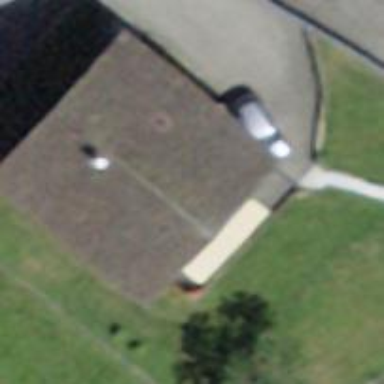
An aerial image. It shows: Detached building with gabled roof.